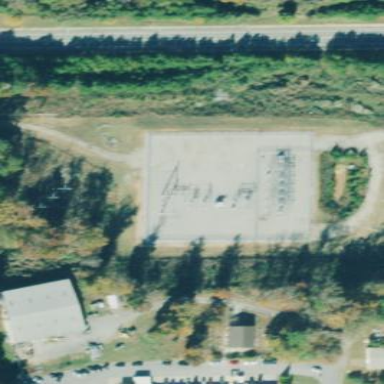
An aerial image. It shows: Distribution power substation secured by fence.